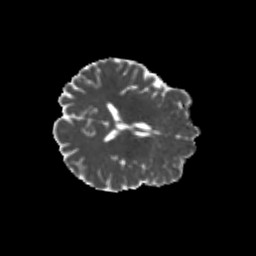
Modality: MD
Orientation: axial
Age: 24
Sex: male
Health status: healthy
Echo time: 0.074 s